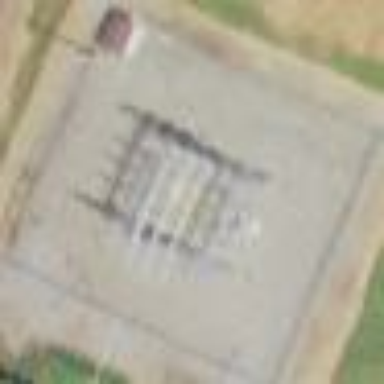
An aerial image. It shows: There is fence around switching substation.